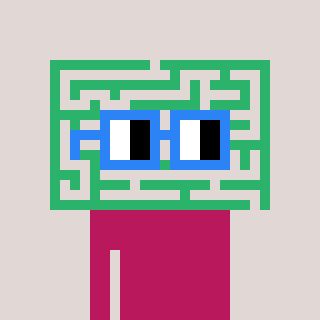
a pixel art character with square blue glasses, a maze-shaped head and a darkpink-colored body on a warm background